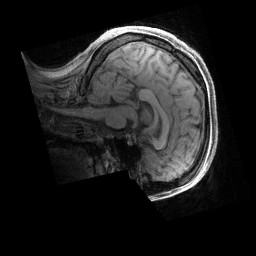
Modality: T1w
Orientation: sagittal
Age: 32
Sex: female
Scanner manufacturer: siemens
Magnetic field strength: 3 T
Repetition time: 2.4 s
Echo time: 0.00241 s